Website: crate-barrel
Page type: billing-address
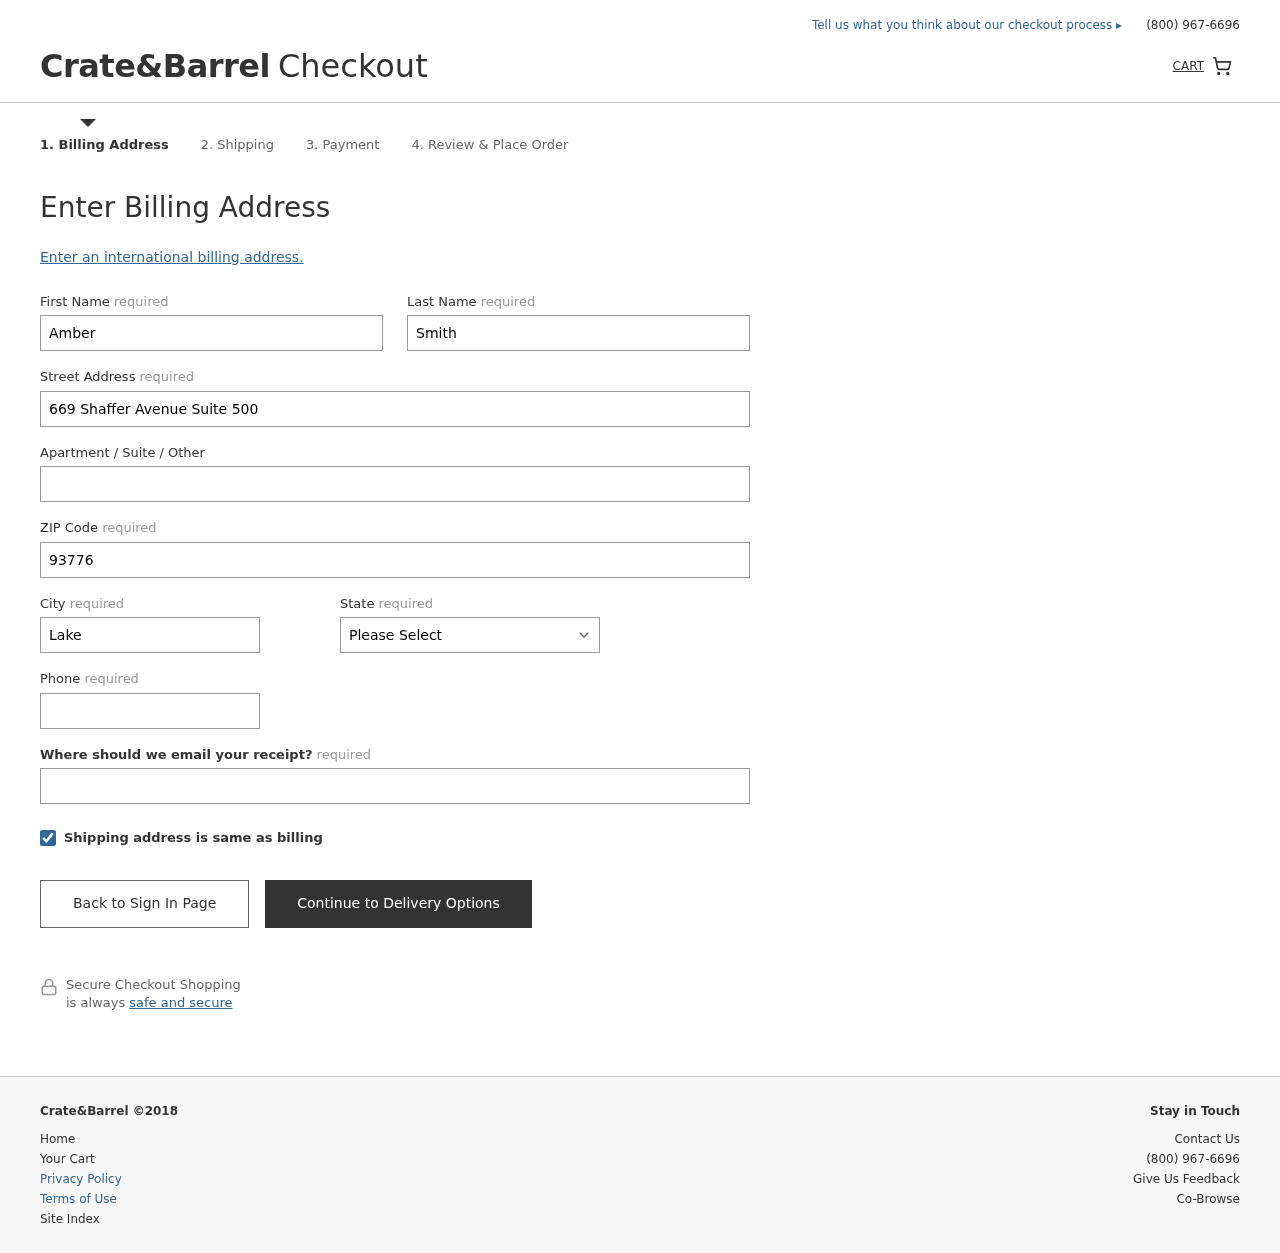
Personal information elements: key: PII_STATE
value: Alabama
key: PII_FIRSTNAME
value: Amber
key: PII_LASTNAME
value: Smith
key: PII_STREET
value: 669 Shaffer Avenue Suite 500
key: PII_POSTCODE
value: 93776
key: PII_CITY
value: Lake Lisa
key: PII_PHONE
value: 6023592427
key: PII_EMAIL
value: amber_smith@gmail.com